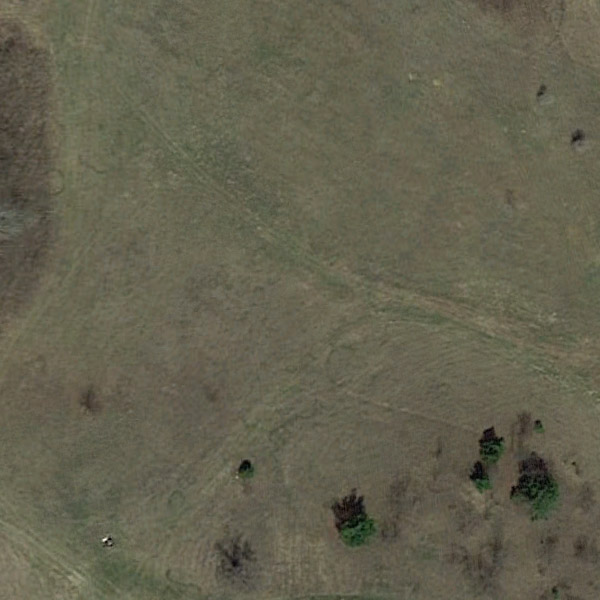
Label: Meadow